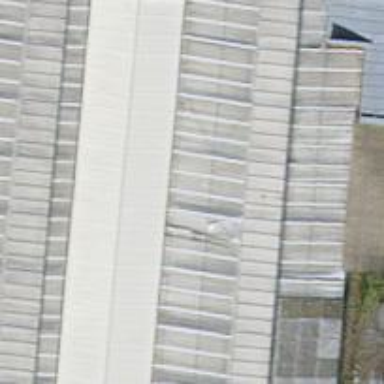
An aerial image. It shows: Garden center.